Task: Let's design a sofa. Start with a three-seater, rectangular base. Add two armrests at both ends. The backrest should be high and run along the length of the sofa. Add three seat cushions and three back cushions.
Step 202:
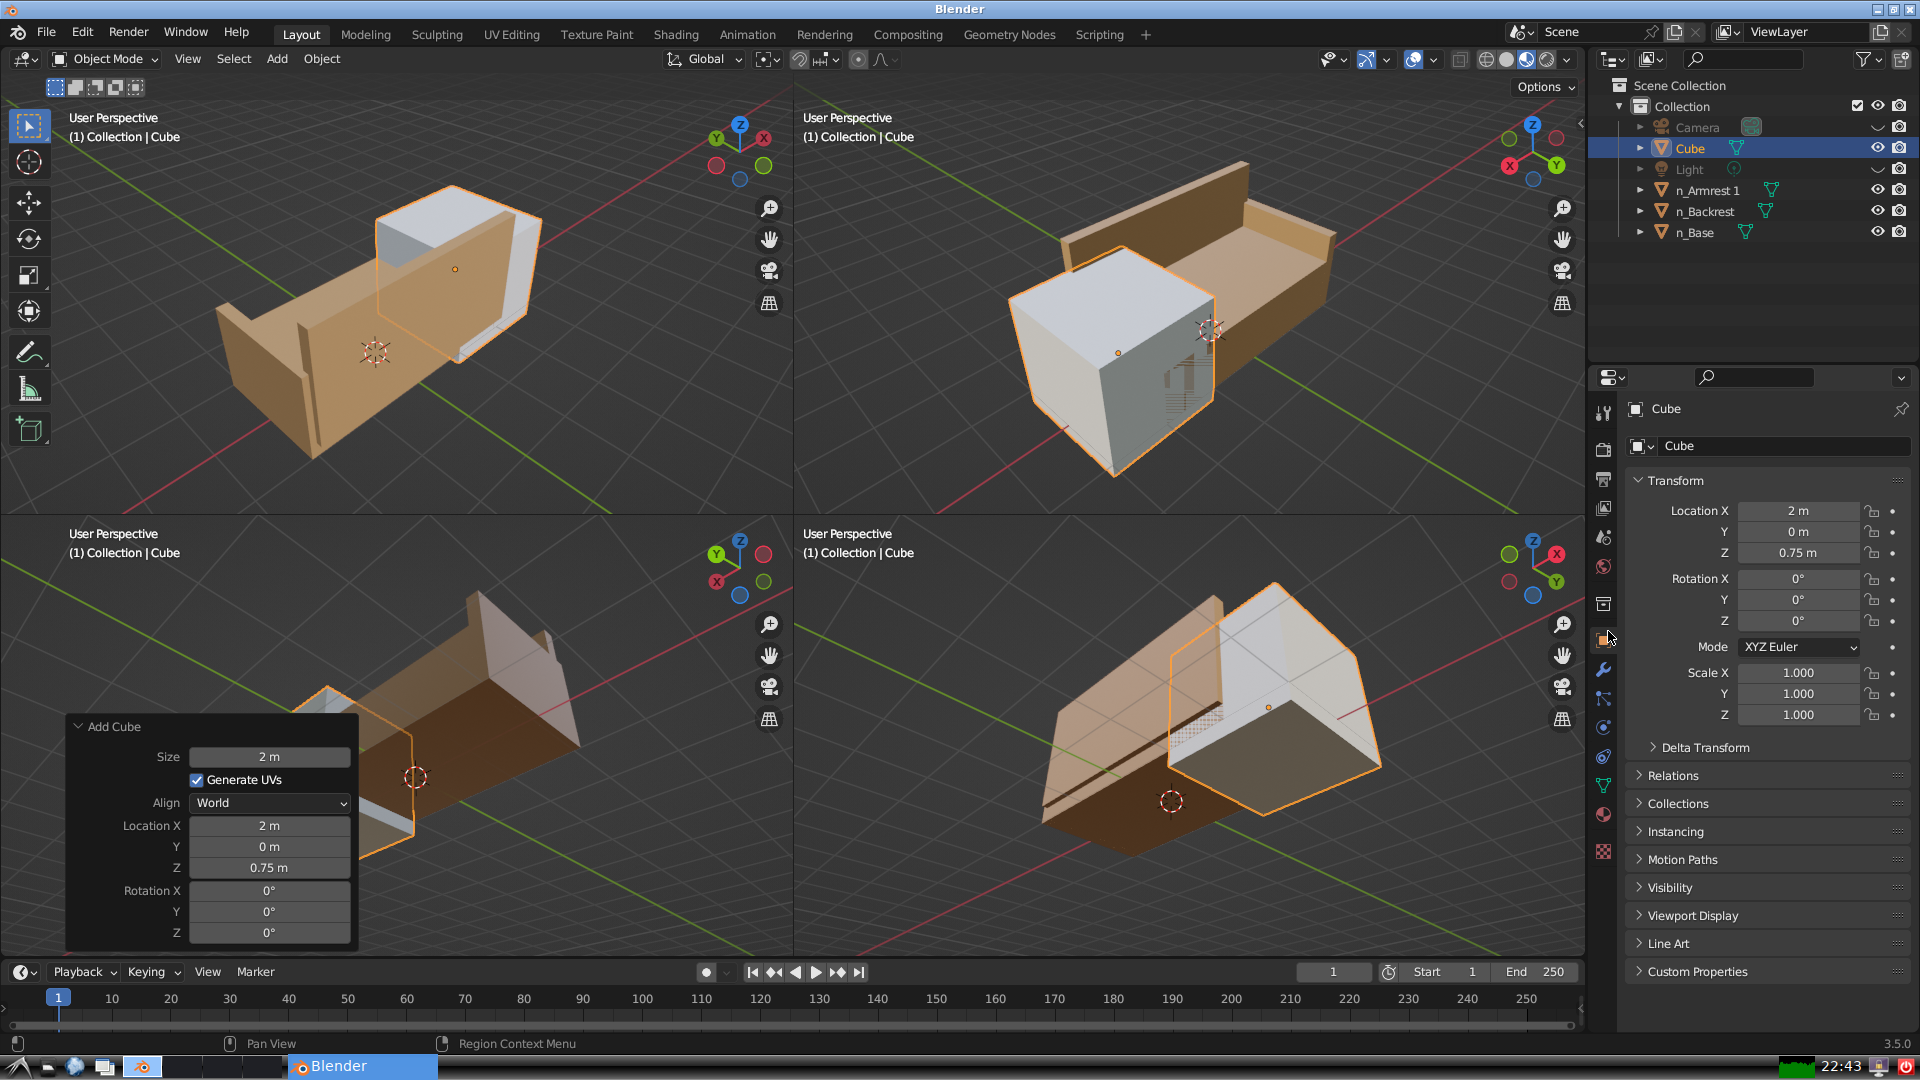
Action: {"mouse_move": [1732, 445]}